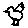
Label: bird